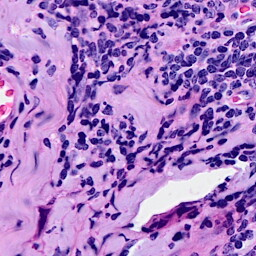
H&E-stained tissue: Breast